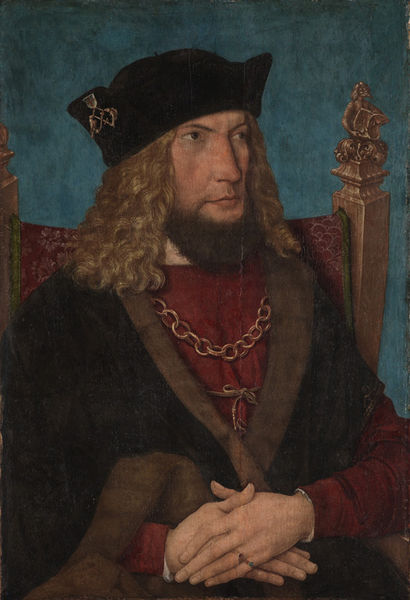
Titel: Johann Casper von Laubenberg
Künstler: Bernhard Strigel
Standort: Karlsruhe
Institution: Staatliche Kunsthalle Karlsruhe
Schlagwörter: blau, dunkel, gemälde, hand, mann, umhang, grün, sitzen, braun, finger, haar, hintergrund, holz, hut, mund, nase, profil, schmuck, schwarz, stuhl, türkis, blick, rot, haube, malerei, schleife, bart, blond, hemd, kappe, mütze, augen, bärtig, böse, falten, gesicht, hermelin, kragen, lang, pelz, samt, vollbart, bildnis, hals, herr, hände, portrait, porträt, pastos, gold, haare, lange haare, mantel, reich, schnur, sessel, sitzend, adel, kaufmann, brosche, lippen, locke, locken, potrait, renaissance, fell, kopfbedeckung, farbig, wangen, armlehne, lehne, italien, kette, könig, thron, gefaltet, polster, ernst, sitzt, stuhllehne, ring, halskette, spange, lehnstuhl, ringe, abzeichen, proträt, herrscher, nerz, brokat, fürst, schnitzerei, wappen, verschränkt, barett, pelzkragen, pelzmantel, halbprofil, gliederkette, goldkette, portät, renessance, mittelalter, adelig, flämisch, patrizier, dürer, her, gekreuzt, überkreuzt, fromm, holbein, schaube, gelockt, haaare, blauer hintergrund, fingerringe, lange, ratsherr, lockenfrisur, sitzenf, portrait repräsentation, gekette#, fibula, kleiderordnung, hutagraffe